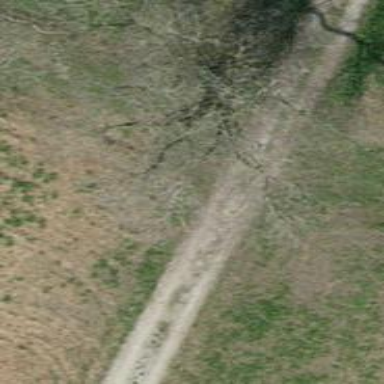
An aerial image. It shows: Gravel track with grade2 tracktype.